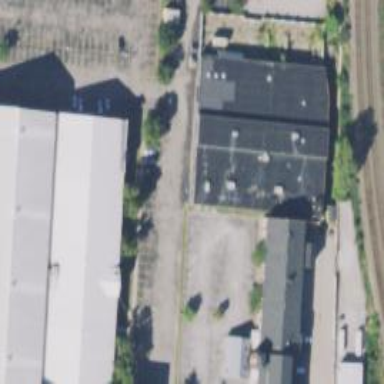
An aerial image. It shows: Commercial building.